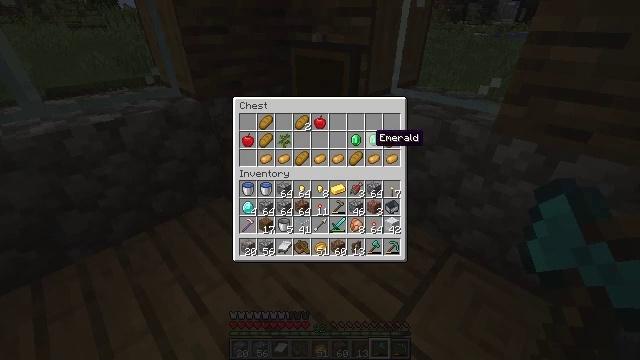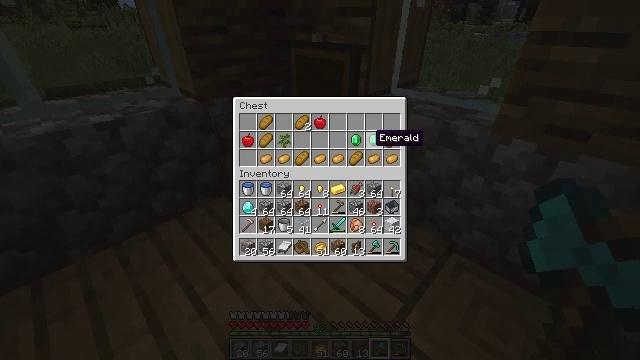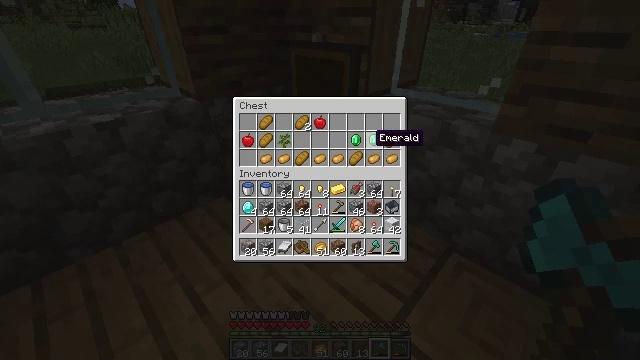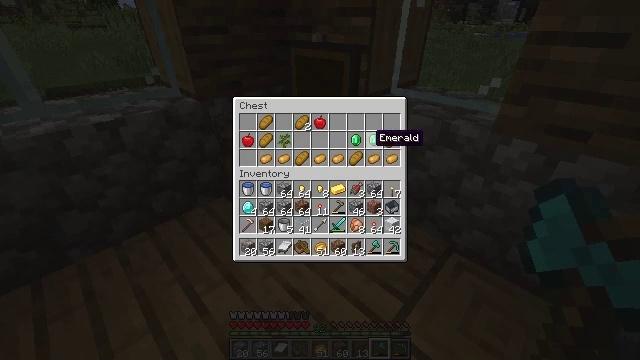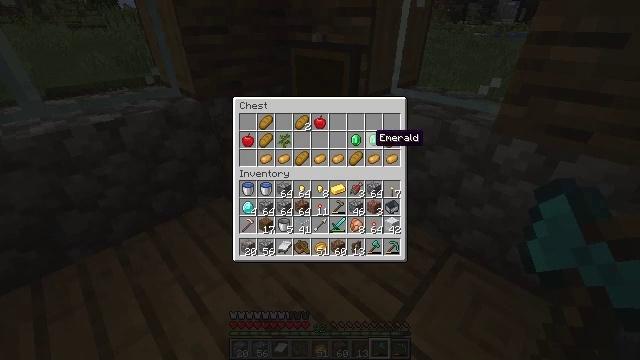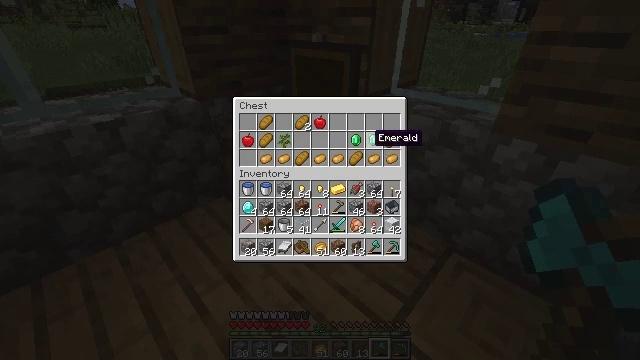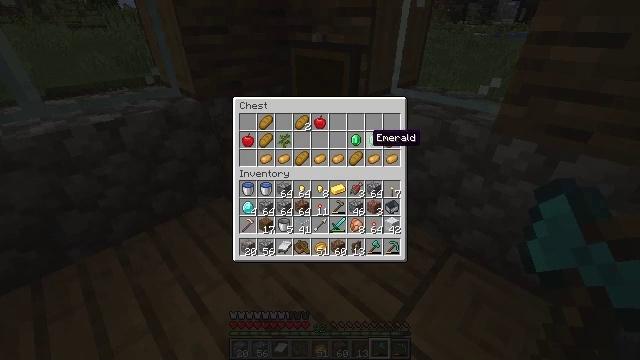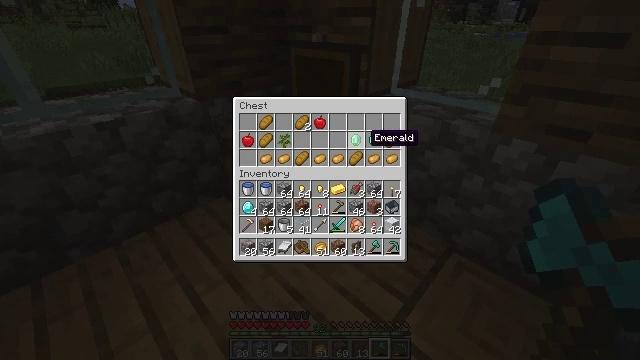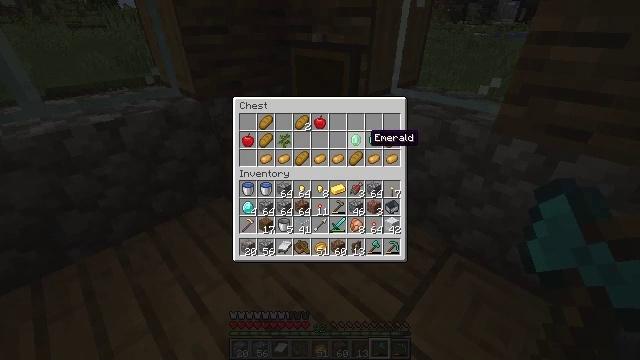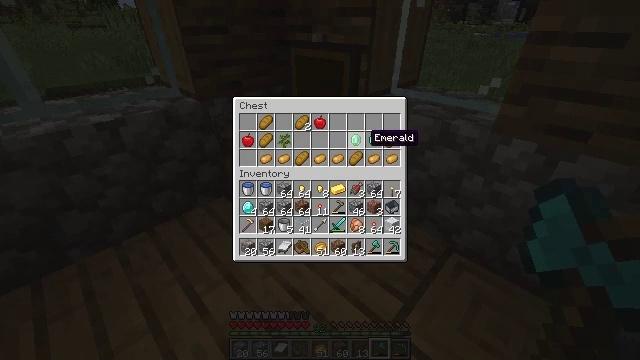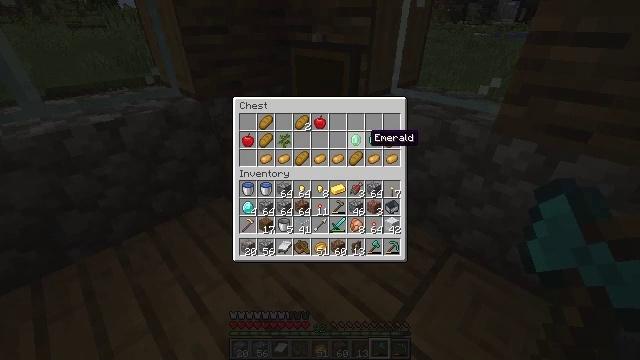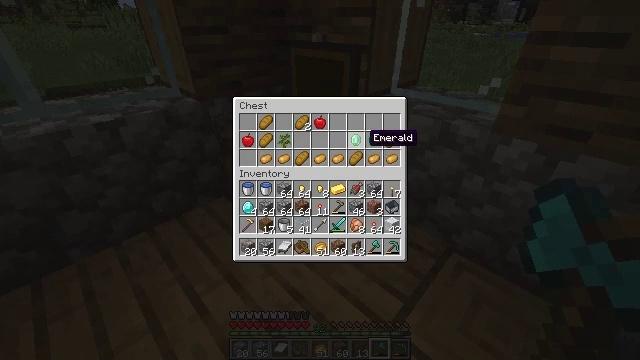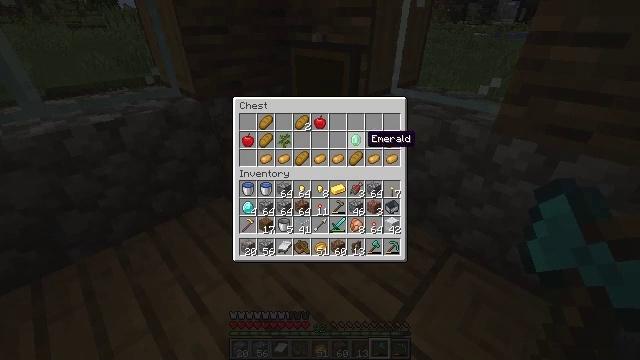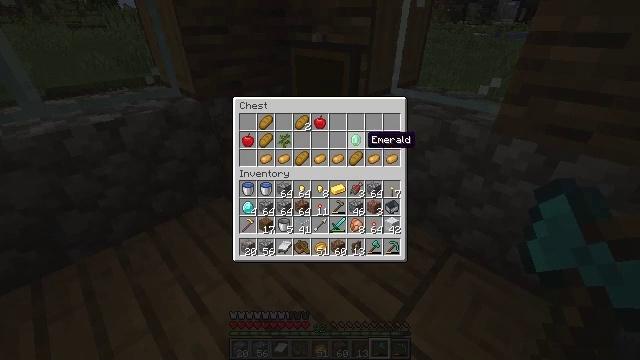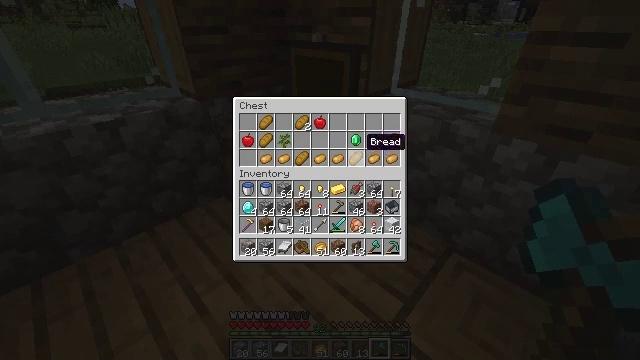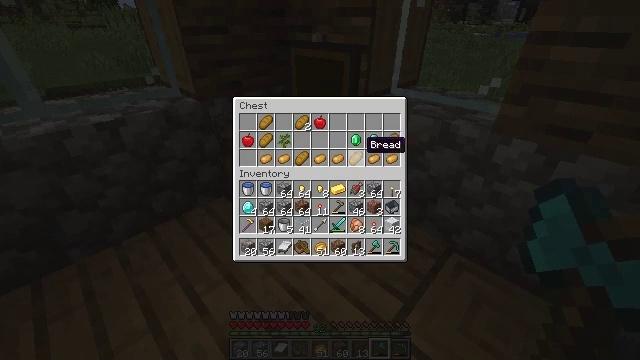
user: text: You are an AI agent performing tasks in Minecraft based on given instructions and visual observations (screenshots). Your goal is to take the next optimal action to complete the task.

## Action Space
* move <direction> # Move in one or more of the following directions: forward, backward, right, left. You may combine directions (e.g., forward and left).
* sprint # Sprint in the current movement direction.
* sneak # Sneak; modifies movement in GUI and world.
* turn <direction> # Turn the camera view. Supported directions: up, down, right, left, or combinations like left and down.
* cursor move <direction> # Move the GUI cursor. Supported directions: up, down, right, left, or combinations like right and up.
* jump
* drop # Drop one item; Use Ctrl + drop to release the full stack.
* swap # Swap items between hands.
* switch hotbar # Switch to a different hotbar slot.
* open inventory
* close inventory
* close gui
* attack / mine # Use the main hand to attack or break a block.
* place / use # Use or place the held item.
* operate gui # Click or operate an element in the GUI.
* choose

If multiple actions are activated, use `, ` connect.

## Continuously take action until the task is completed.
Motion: motion action
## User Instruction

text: Gather beetroots by breaking the plants.
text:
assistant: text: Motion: sneak
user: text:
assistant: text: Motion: sneak
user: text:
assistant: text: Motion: sneak
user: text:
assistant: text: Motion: sneak
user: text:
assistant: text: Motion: sneak
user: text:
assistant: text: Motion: sneak
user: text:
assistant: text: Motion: sneak
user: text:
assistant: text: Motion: sneak
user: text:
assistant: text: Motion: sneak
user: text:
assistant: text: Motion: sneak
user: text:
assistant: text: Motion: sneak
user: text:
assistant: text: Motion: sneak
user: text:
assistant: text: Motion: sneak
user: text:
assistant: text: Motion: sneak
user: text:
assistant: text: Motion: sneak
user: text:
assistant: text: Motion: sneak
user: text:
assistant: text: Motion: sneak
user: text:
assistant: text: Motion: sneak
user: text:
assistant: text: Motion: sneak, turn down
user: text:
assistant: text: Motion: sneak
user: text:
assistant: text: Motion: sneak
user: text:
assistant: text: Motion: sneak, turn down
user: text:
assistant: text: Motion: sneak
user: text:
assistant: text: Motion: sneak
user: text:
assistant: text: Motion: sneak
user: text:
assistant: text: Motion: sneak, attack / mine
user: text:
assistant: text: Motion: sneak, attack / mine
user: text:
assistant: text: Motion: sneak
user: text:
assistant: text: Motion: sneak, turn left
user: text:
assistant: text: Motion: sneak